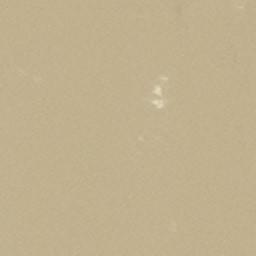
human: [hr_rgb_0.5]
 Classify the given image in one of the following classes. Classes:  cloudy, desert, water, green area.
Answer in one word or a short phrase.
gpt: desert